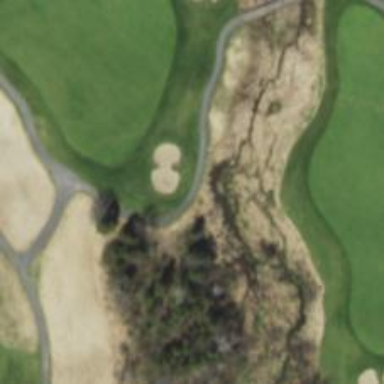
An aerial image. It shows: Path used for both walking and golf.